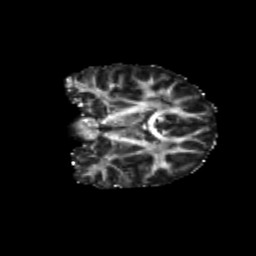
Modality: FA
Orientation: coronal
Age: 10
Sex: male
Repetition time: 9.512 s
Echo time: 0.089 s